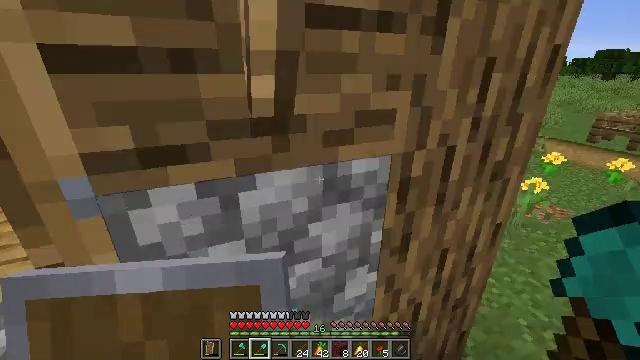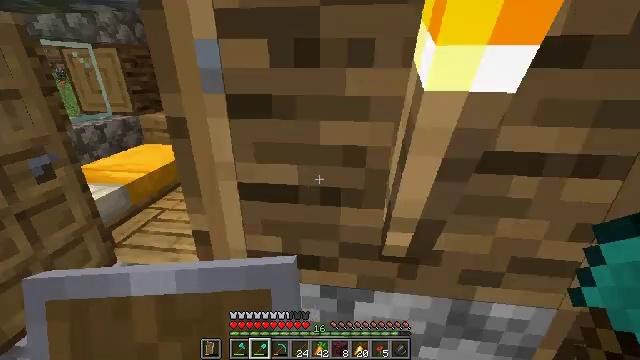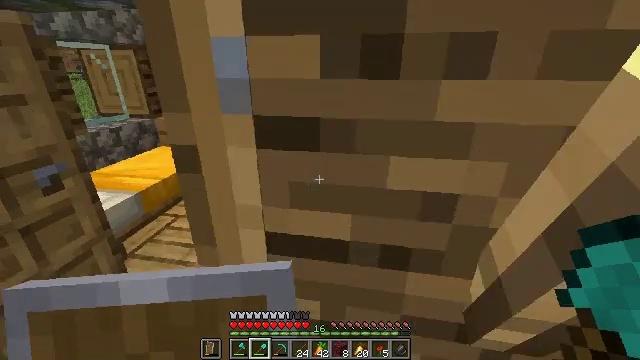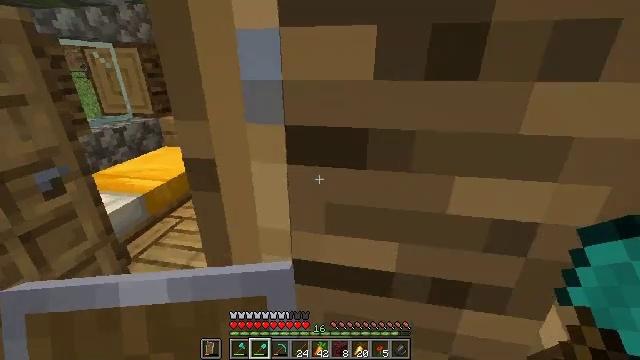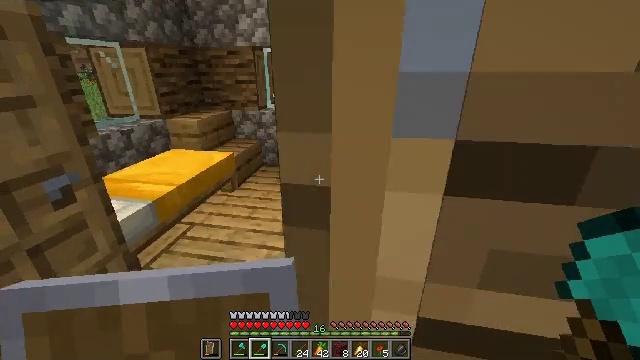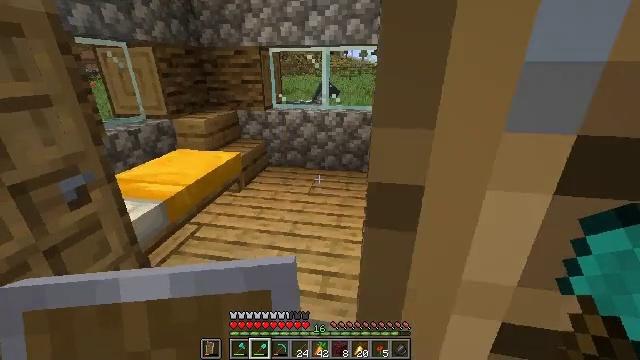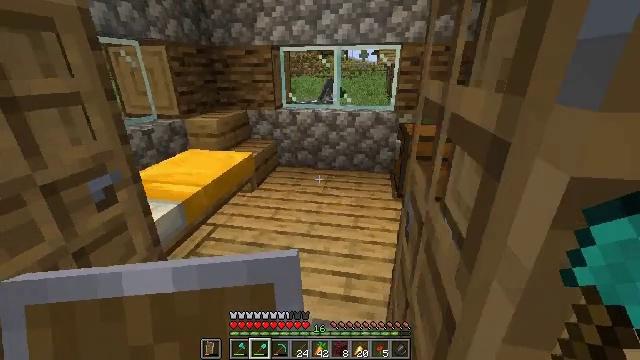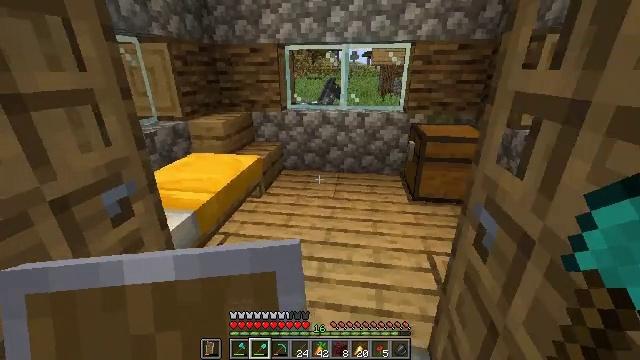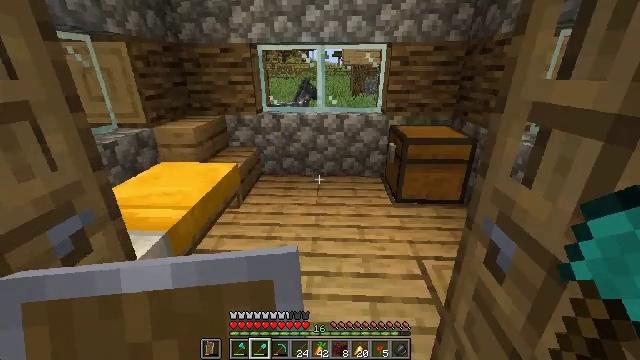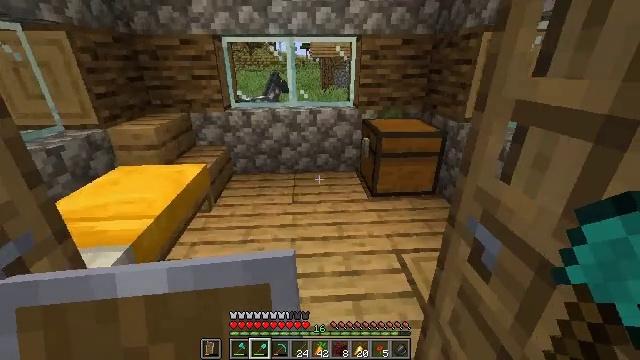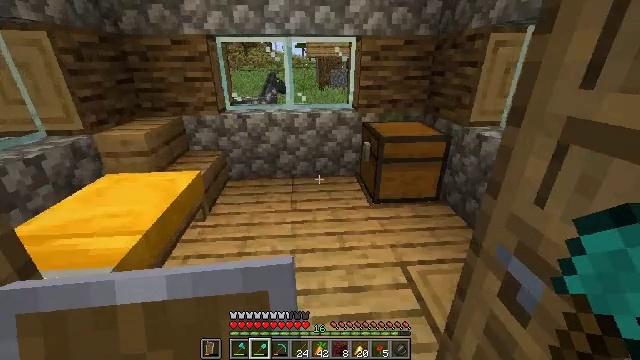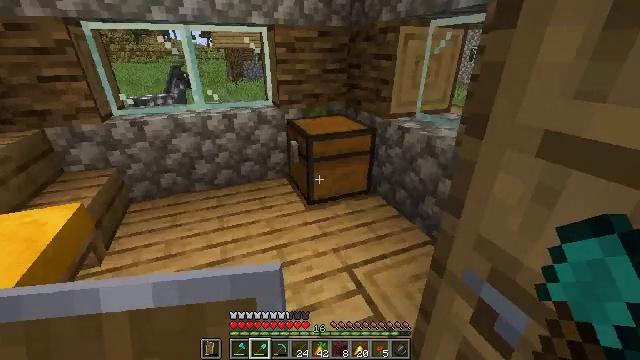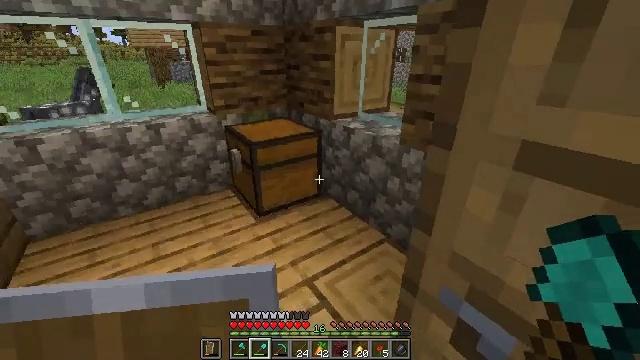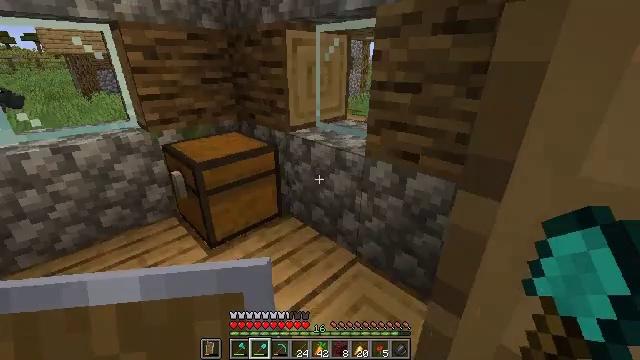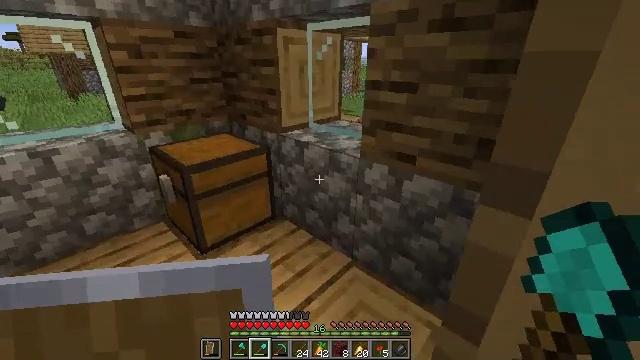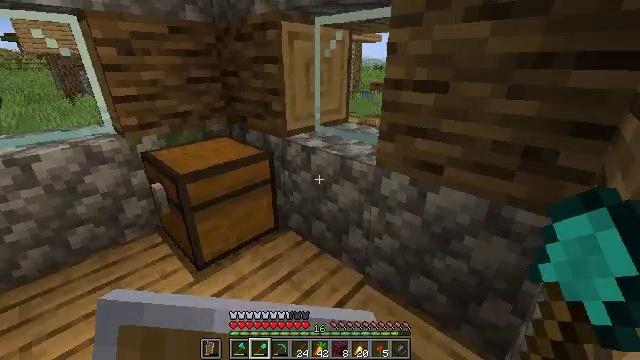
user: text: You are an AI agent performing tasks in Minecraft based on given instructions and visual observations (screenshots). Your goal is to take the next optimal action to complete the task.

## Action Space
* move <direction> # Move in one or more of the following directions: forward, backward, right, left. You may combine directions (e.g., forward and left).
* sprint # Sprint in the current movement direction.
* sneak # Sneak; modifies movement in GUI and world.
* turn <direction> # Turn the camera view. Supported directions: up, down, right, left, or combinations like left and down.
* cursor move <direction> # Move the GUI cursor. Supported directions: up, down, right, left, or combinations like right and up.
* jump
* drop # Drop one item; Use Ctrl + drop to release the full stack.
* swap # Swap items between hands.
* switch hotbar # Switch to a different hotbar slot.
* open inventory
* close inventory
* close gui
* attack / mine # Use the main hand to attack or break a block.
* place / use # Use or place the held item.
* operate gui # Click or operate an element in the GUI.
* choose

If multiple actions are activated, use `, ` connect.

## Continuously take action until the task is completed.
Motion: motion action
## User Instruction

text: Retrieve the brewing stand by breaking it.
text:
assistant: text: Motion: move forward and move left, turn left
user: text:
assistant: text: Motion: move forward and move left, turn left
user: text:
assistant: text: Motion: move forward and move left
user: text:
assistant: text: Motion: move forward and move left
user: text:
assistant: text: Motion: move forward and move left
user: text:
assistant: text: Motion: move forward and move left
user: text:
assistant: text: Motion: move forward and move left, turn right
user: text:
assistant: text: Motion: move forward, turn right
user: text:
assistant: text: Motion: move forward, turn right and down
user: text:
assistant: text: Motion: move forward
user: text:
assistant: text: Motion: move forward, turn right and down
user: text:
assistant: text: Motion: move forward, turn right
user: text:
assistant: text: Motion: move forward, turn right and up
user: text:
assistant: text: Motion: move forward, turn right
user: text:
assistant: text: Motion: move forward, use / place
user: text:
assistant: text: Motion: turn left and down, use / place
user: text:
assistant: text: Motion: turn left and down
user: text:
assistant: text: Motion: turn left and down
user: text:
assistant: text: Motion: turn left, use / place
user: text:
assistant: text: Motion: turn left, use / place
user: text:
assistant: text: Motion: use / place
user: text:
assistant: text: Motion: use / place
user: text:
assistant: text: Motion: no_op
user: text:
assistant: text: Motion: open gui
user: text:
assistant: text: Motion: no_op
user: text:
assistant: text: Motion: no_op
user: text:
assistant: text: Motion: no_op
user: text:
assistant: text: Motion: no_op
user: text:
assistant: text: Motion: no_op
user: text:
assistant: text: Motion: no_op